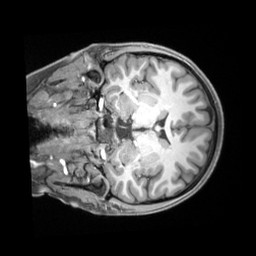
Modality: T1w
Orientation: coronal
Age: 19
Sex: female
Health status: ill
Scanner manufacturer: siemens
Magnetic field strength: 3 T
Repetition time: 2.2 s
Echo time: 0.00218 s